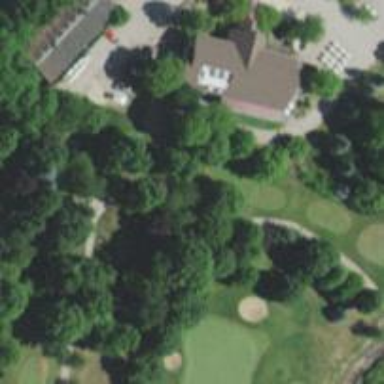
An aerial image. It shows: Path for golf carts.